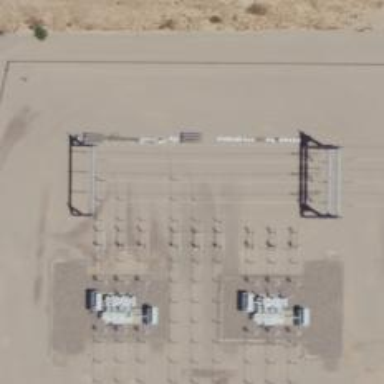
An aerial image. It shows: Switch used for power control.